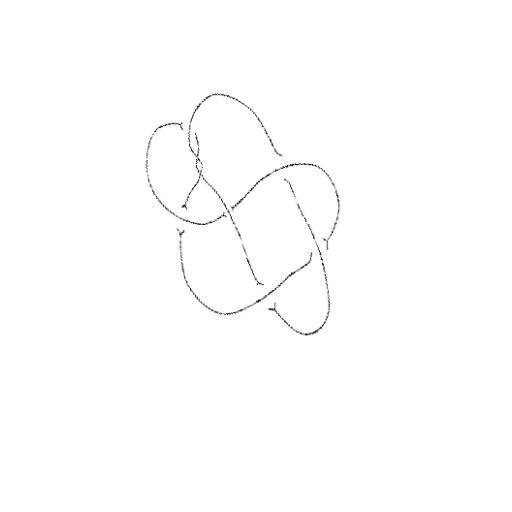
Crossing number: 8